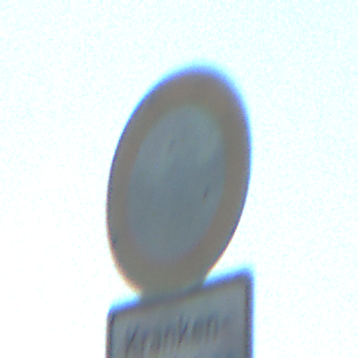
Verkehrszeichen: VerbotFahrzeugeAllerArt
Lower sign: BesondereFahrzeugeUndTransportgueter4
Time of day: Midday
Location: Outdoor (Nature)
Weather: Clear
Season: NotSpecified
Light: Natural